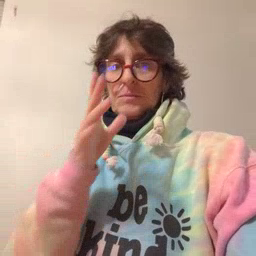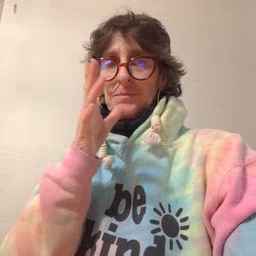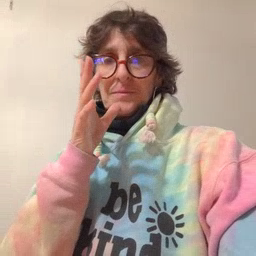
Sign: mom